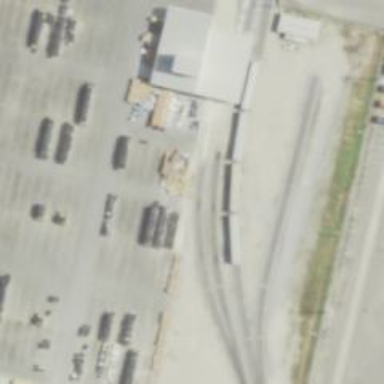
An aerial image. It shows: Railway spur service.